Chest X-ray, AP view. Patient: 57 years old, sex F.
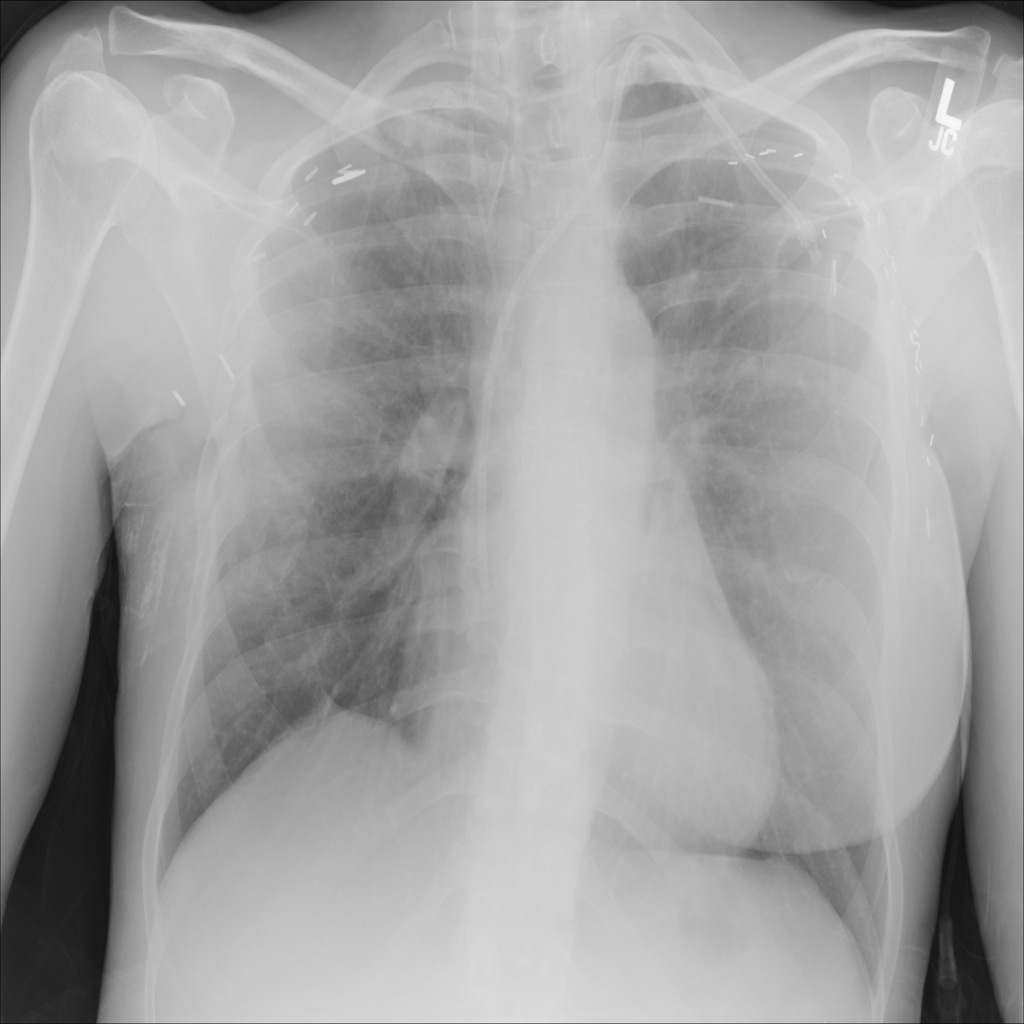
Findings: Mass